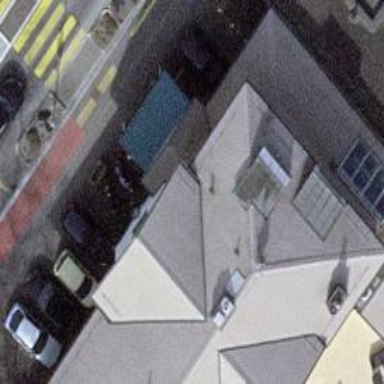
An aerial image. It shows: Restaurant.